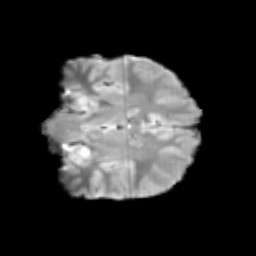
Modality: T2w
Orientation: coronal
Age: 11
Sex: female
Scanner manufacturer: siemens
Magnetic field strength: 3 T
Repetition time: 3.8 s
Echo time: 0.07 s